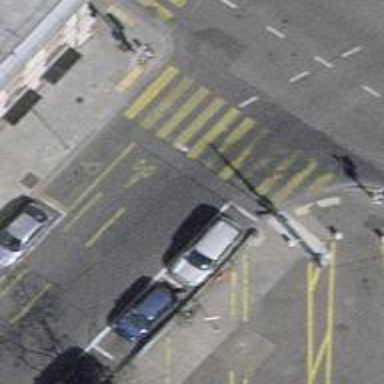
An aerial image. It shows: Tertiary road with asphalt surface and designated cycle lane.